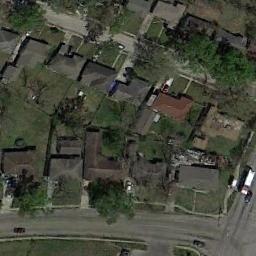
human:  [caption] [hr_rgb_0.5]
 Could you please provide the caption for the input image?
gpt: There are a few cars on the road near the middle residential area .

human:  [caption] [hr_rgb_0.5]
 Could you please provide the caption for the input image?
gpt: The medium residential is on the grass next to the road .

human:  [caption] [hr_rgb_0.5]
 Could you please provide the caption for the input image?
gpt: There is a green belt next to a medium sized house .

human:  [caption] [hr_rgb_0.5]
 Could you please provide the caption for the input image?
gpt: The medium residential area is well green and has lots of neatly arranged houses  .

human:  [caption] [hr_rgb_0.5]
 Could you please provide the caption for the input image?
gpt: There are some black buildings and lawns on the medium residential area .